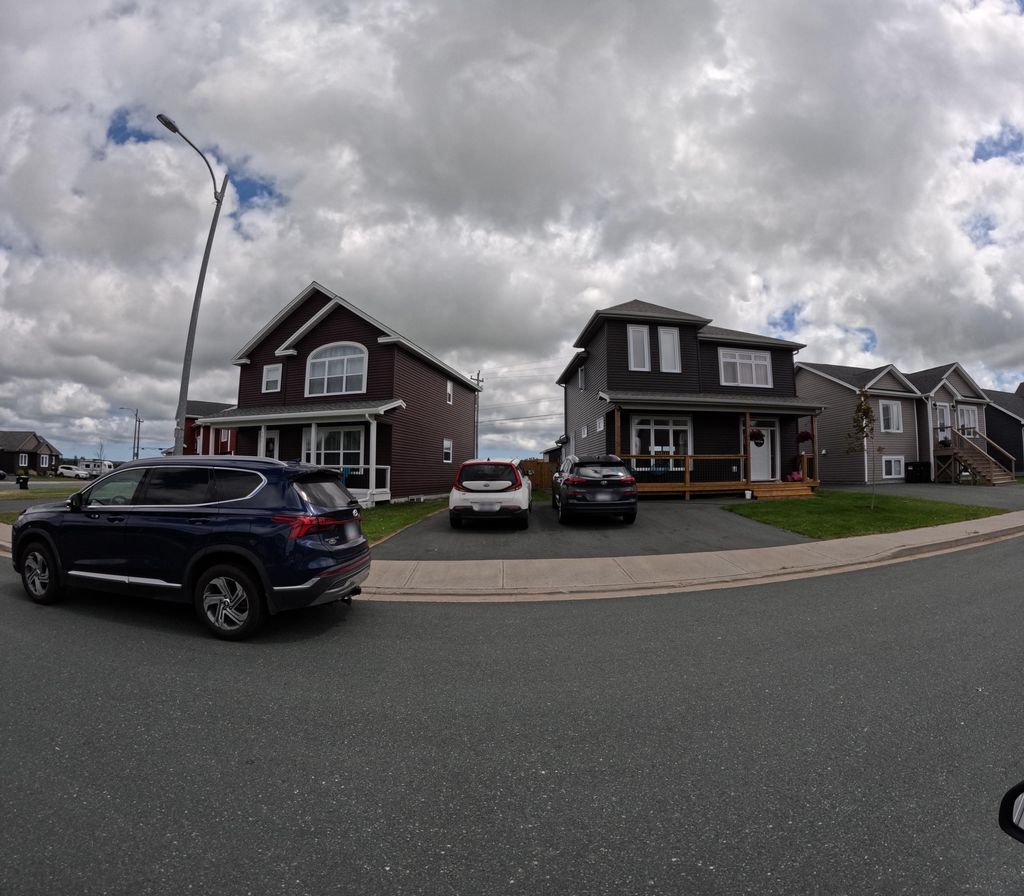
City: st_johns